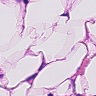
Metastatic tissue present: yes